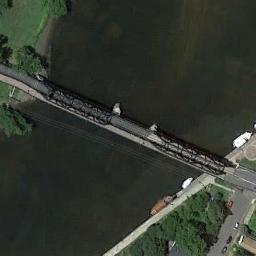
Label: bridge